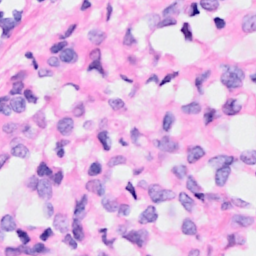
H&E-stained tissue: Breast